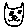
Label: cat